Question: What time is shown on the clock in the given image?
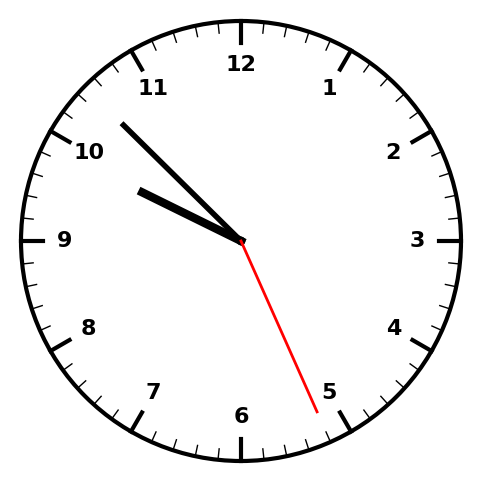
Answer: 09:52:26